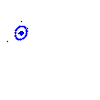
Particle: kaon